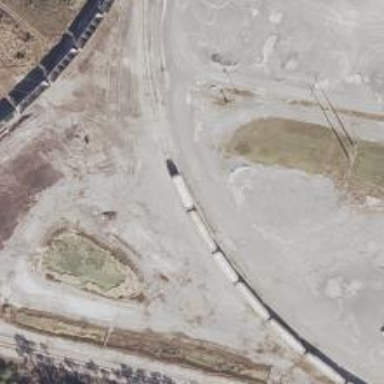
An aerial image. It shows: Rail spur service.